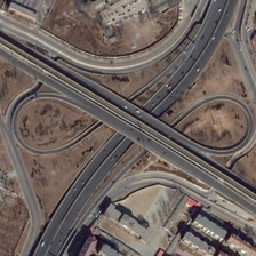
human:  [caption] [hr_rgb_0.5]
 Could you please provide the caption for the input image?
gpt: The winding roads scattered all over the city.

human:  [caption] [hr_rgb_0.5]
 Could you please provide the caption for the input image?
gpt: The path distribution on the ground is symmetrical.

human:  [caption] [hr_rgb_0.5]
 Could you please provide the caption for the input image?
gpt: In the city, a winding path was divided.

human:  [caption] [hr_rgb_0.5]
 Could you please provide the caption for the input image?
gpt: the road is earthy land around their part of the neat rows of buildings .

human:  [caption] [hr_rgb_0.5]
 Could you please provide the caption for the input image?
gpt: The path distribution on the earth is symmetrical.